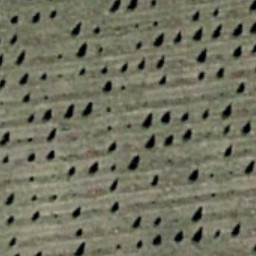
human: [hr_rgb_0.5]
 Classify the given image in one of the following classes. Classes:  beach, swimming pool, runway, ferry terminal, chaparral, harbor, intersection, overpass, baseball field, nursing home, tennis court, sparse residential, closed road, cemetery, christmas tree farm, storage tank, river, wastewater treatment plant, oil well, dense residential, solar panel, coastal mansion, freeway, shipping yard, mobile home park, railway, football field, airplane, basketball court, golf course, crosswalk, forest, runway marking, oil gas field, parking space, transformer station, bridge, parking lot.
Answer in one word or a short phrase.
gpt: christmas tree farm